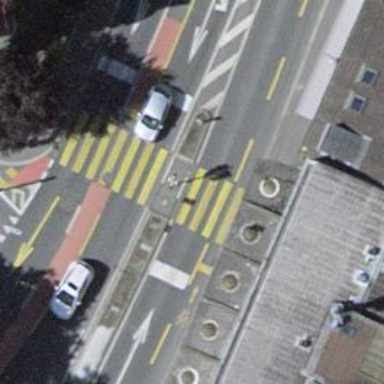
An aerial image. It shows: Footway that serves as traffic island.